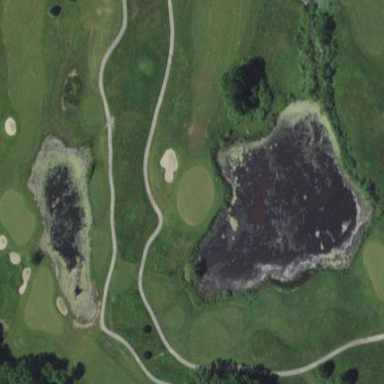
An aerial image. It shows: Water hazard on golf course. The hazard is natural water feature.